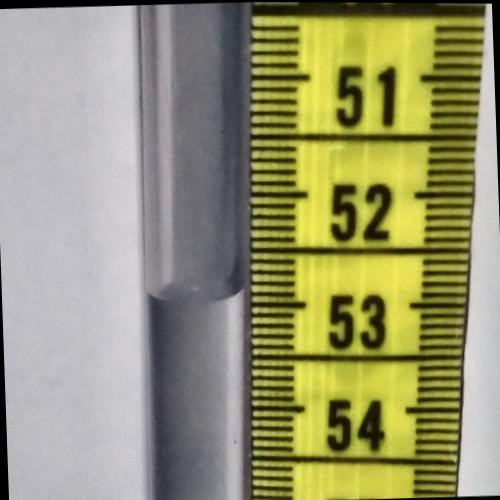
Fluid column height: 52.9 cm